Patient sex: F
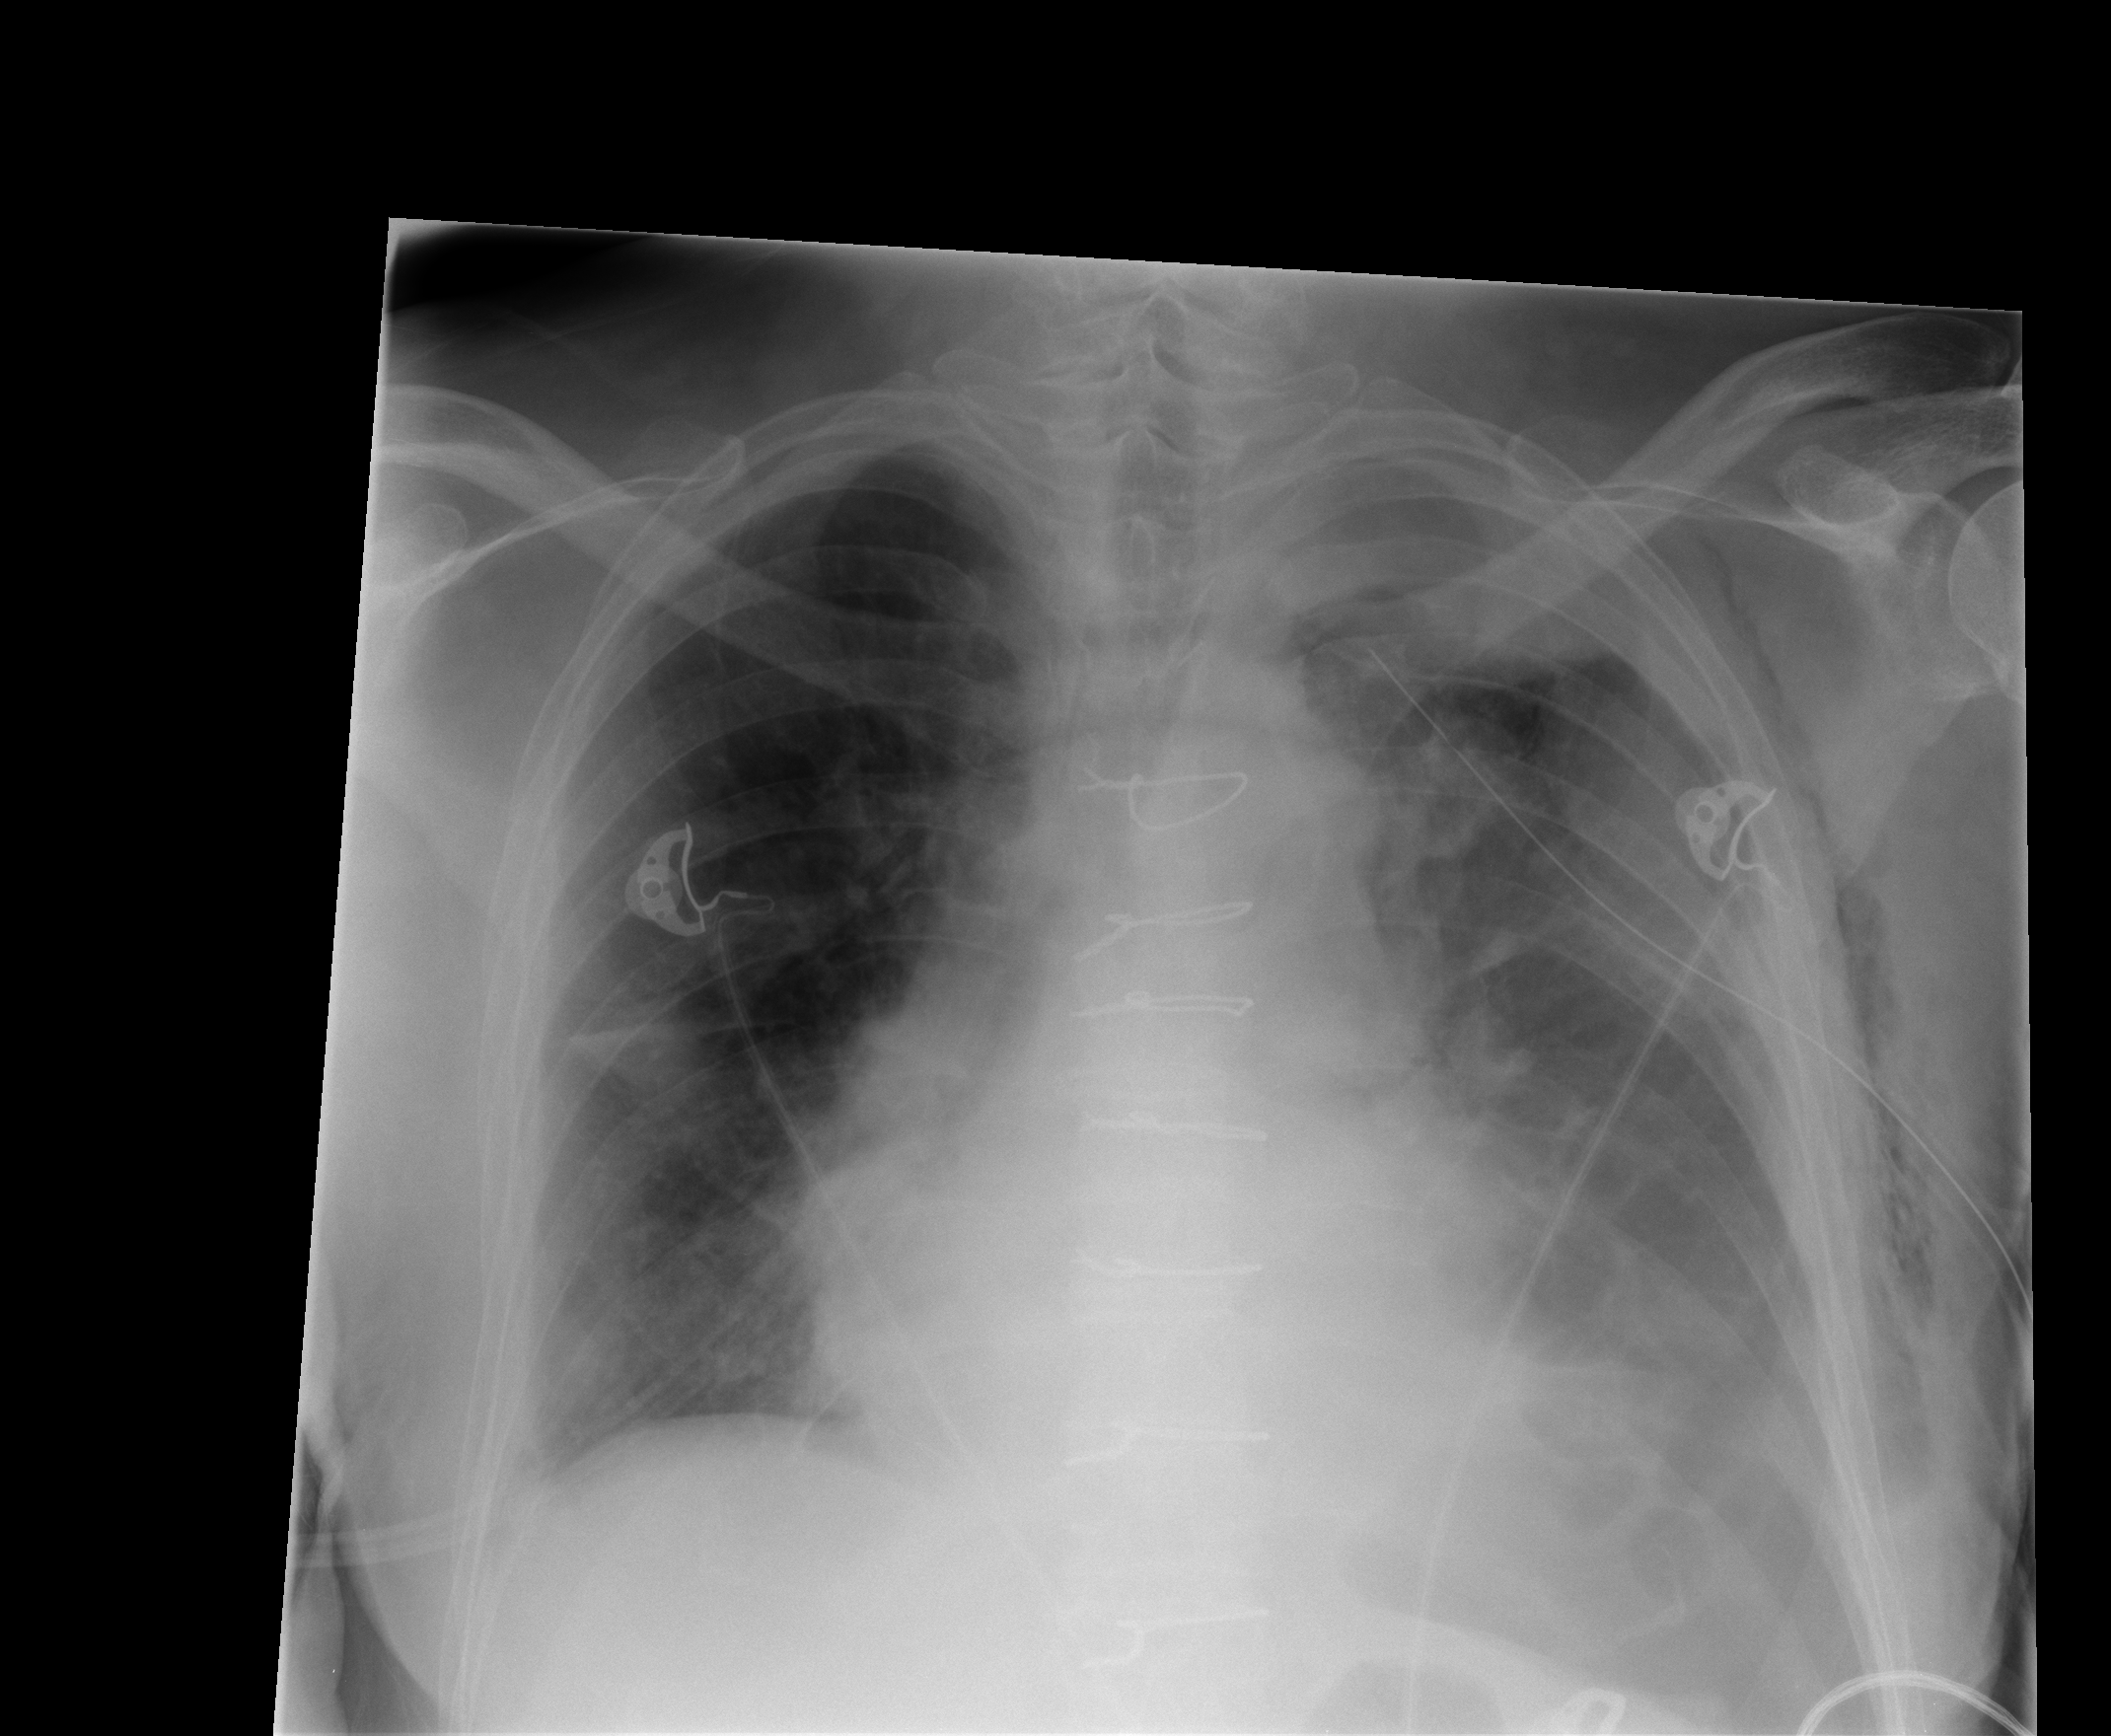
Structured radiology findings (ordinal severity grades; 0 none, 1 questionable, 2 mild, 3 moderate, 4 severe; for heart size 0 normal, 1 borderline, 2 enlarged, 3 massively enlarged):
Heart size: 2
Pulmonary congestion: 2
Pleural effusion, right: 1
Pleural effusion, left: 2
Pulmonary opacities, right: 2
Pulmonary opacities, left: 2
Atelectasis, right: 2
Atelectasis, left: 2